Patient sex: F
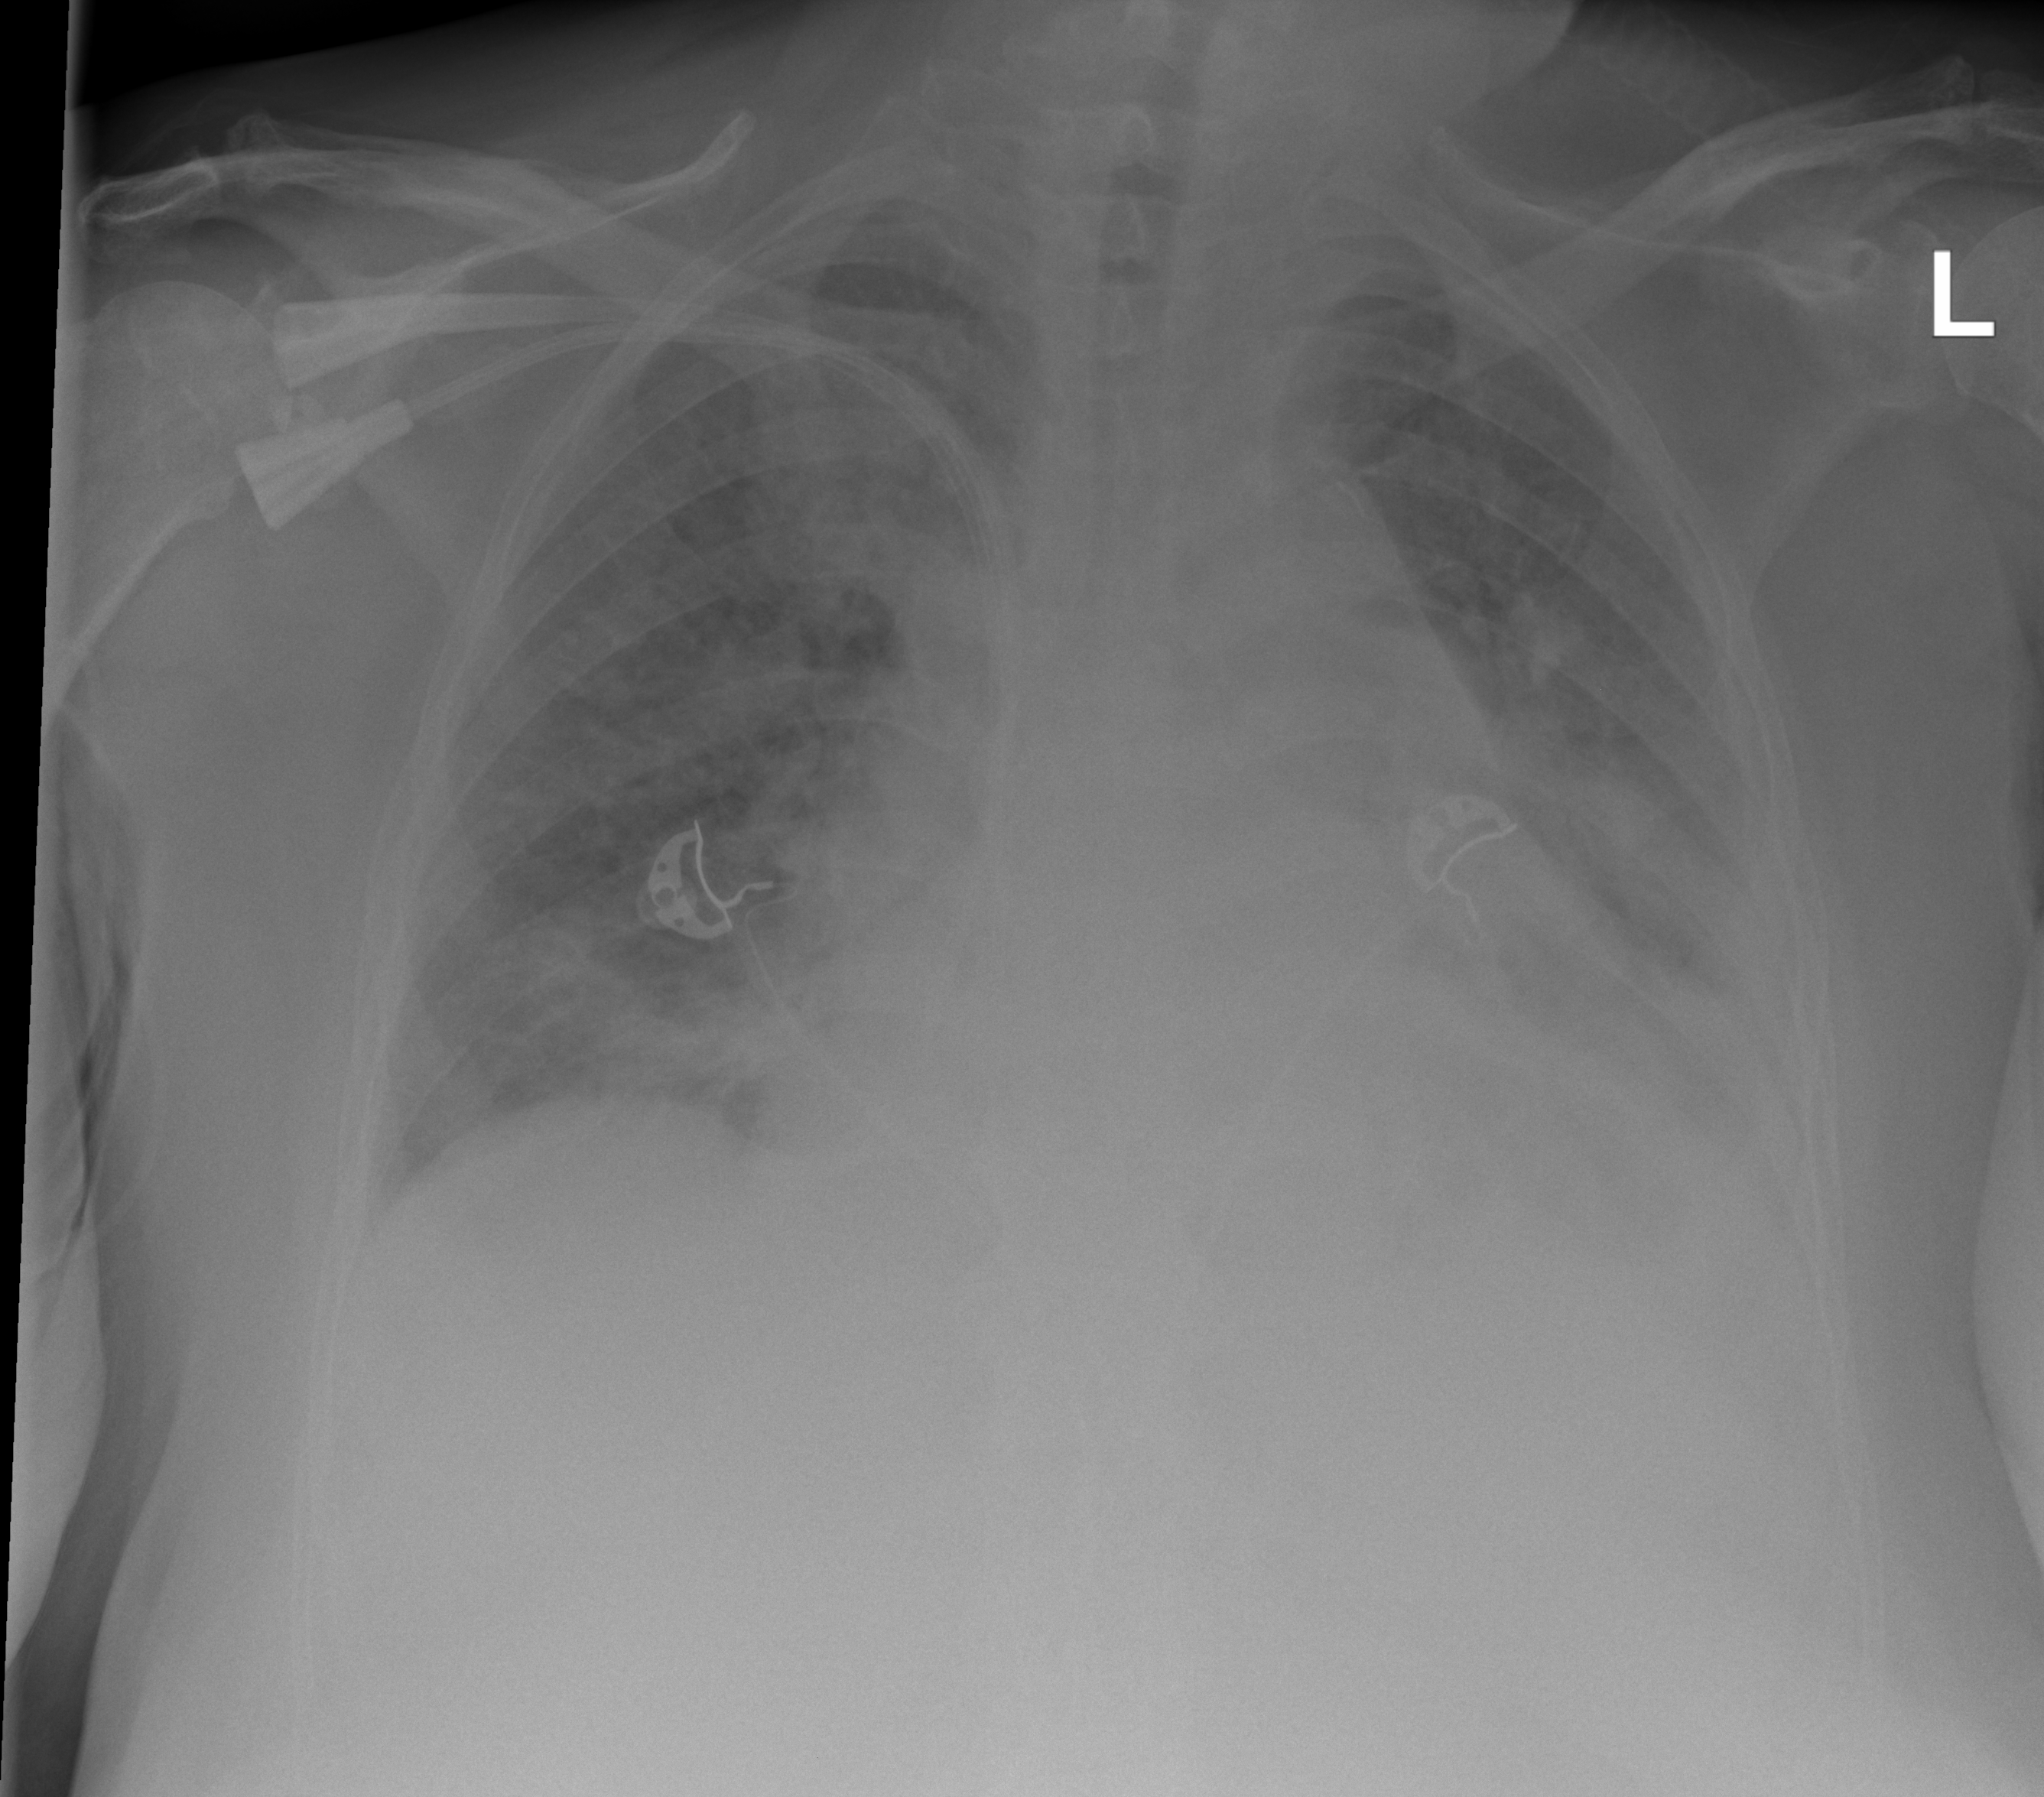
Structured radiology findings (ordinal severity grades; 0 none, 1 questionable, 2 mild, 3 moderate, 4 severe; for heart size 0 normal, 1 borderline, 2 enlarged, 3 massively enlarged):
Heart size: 2
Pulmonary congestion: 2
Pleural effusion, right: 1
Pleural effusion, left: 3
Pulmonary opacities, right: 2
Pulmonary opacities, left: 3
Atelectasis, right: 2
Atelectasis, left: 2